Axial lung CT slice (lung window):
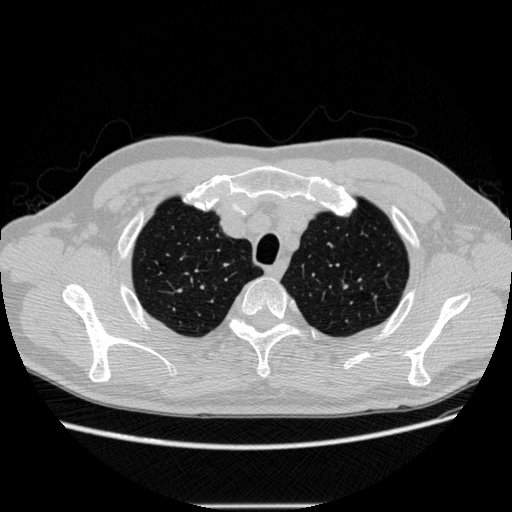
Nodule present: no